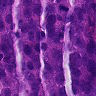
Metastatic tissue present: yes